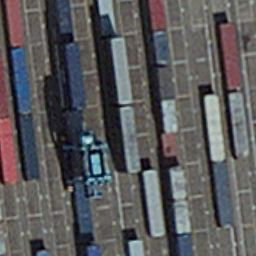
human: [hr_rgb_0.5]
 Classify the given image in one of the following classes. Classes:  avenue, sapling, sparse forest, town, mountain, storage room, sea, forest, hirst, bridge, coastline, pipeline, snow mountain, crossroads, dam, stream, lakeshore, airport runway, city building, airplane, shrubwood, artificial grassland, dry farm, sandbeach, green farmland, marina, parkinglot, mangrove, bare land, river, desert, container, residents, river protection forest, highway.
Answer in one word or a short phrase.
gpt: container